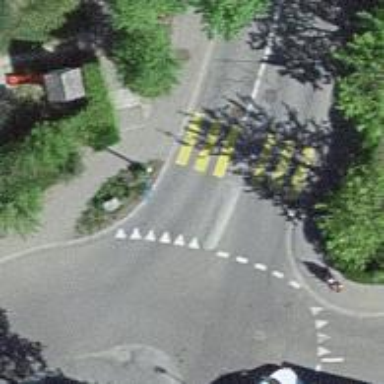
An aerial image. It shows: Uncontrolled zebra crossing on the road.